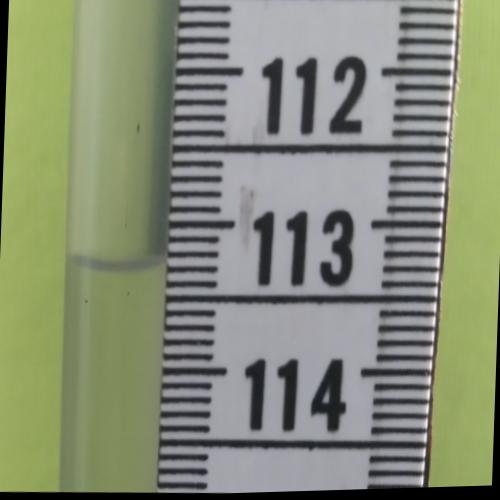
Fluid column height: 113.3 cm